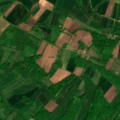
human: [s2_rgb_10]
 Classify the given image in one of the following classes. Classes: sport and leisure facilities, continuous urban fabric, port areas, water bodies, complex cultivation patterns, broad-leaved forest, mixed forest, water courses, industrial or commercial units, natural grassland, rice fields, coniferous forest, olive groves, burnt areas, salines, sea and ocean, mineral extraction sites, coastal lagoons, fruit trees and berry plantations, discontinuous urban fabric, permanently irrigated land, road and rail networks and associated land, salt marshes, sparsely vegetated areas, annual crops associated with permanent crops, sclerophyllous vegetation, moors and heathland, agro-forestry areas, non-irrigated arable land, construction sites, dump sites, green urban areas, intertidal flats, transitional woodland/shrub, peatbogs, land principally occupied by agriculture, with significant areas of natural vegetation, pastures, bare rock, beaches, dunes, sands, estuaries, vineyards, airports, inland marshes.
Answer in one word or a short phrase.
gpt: complex cultivation patterns, land principally occupied by agriculture, with significant areas of natural vegetation, broad-leaved forest